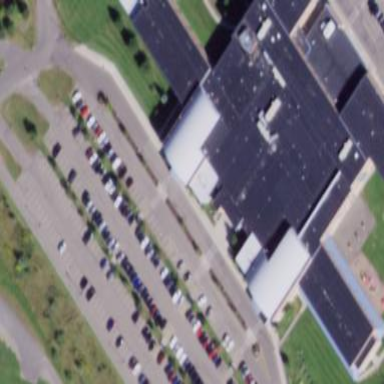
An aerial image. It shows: School building.